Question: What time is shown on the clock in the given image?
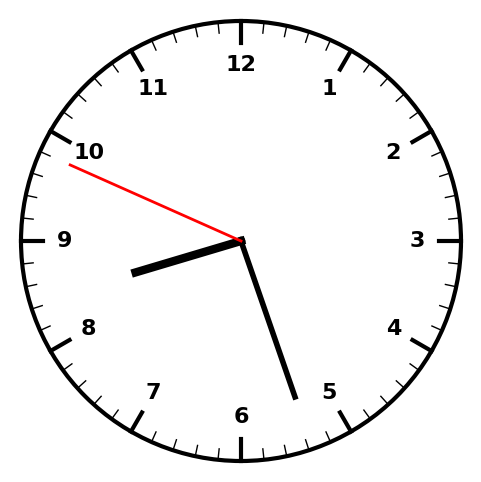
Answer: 08:26:49